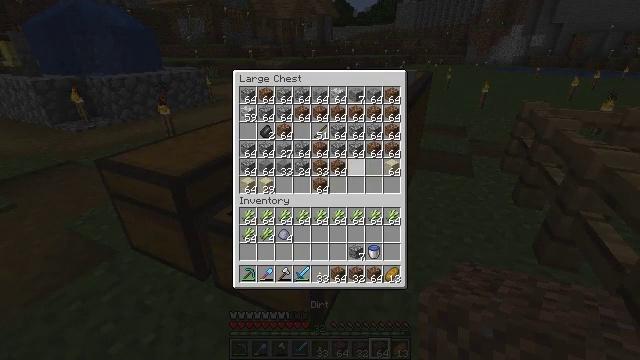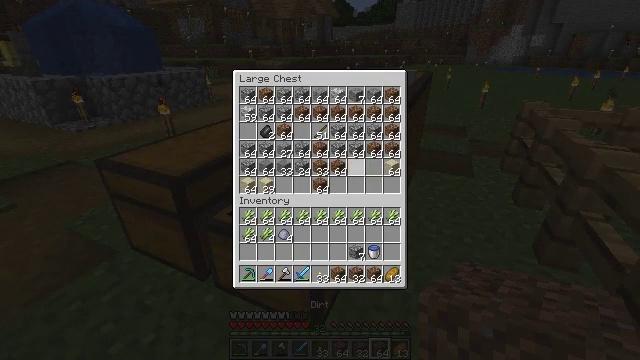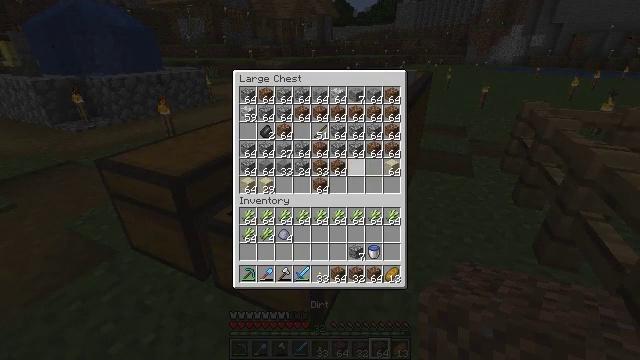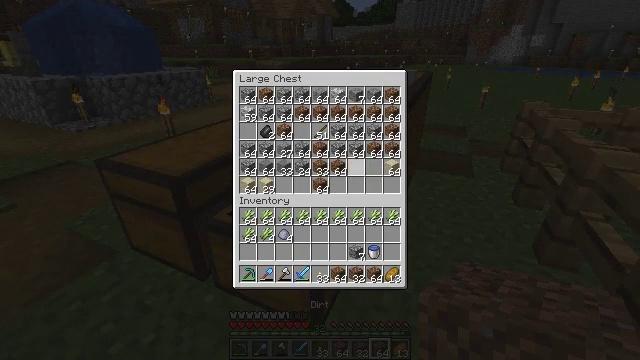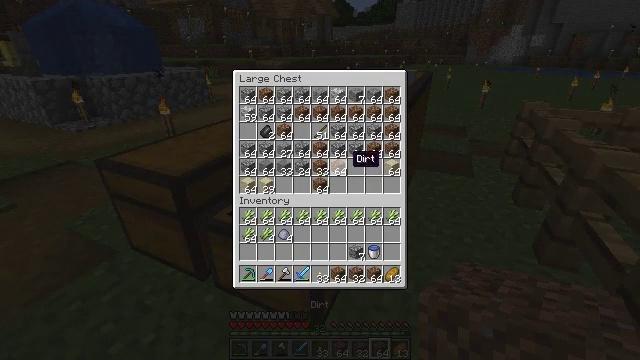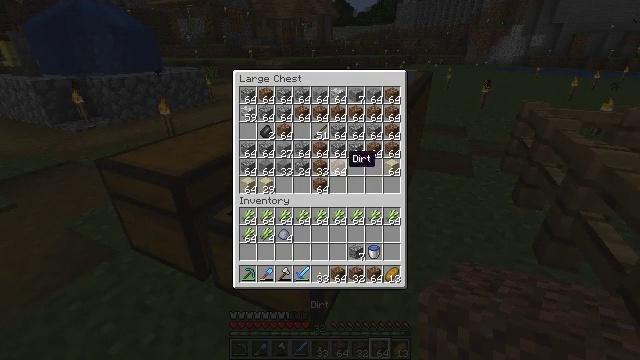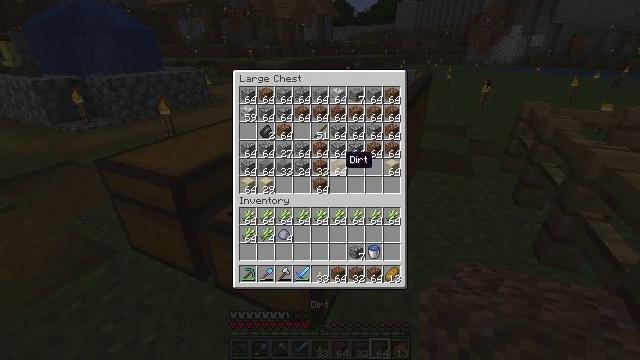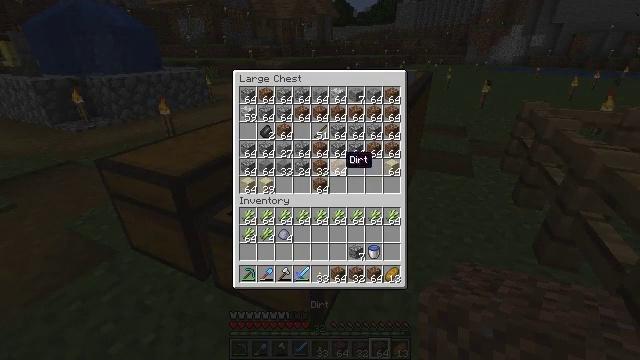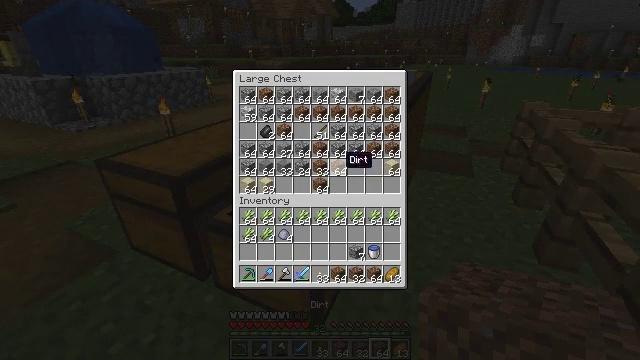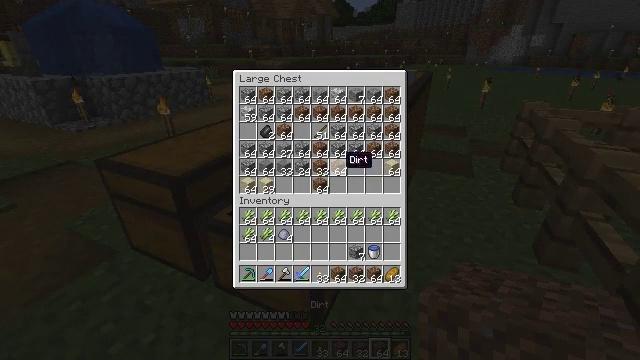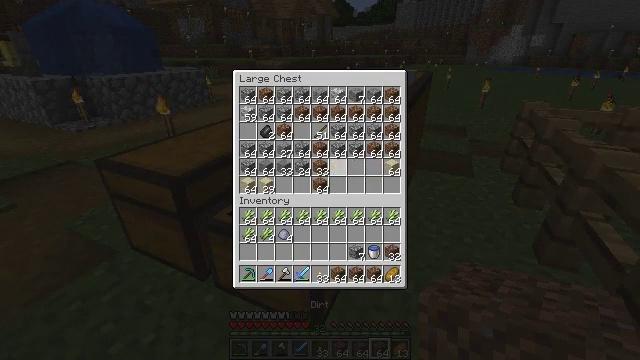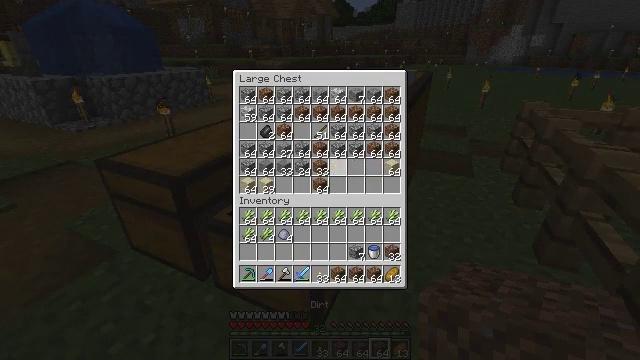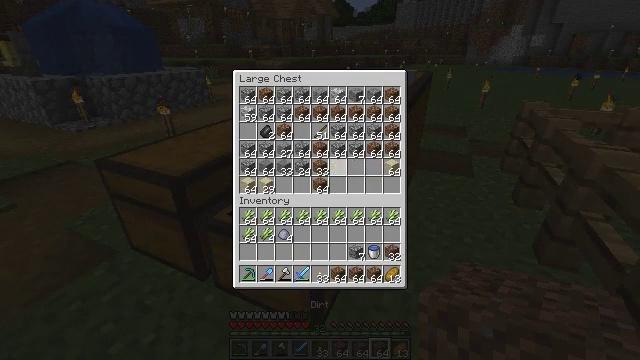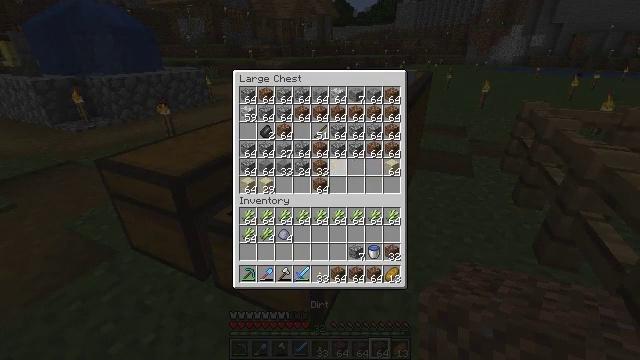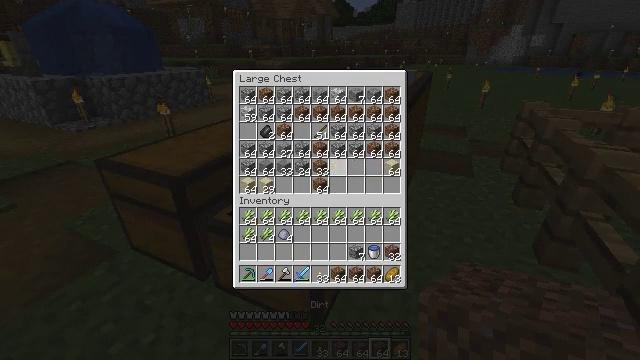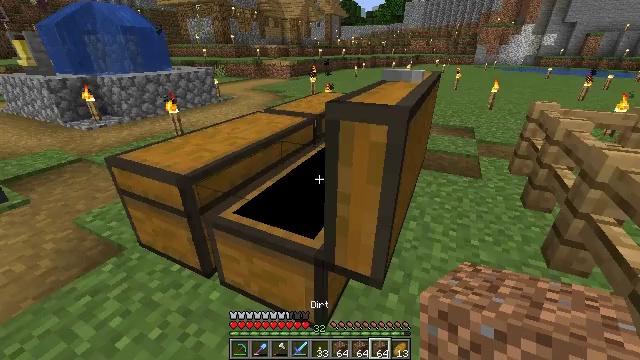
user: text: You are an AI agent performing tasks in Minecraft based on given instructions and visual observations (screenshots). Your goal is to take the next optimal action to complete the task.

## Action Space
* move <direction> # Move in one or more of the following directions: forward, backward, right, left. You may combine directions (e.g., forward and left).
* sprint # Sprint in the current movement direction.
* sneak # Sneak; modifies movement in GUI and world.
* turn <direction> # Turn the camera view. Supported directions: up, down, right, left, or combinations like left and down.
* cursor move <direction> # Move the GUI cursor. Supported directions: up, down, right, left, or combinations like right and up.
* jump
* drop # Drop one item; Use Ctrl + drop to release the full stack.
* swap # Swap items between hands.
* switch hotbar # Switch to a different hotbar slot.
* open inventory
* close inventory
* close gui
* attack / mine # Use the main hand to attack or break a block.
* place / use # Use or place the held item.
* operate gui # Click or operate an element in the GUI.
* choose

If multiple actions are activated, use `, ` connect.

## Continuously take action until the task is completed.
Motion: motion action
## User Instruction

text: Craft an iron hoe.
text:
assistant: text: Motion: sneak
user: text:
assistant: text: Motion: sneak, cursor move left
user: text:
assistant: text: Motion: sneak
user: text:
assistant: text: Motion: sneak
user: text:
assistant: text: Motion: sneak
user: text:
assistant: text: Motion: sneak
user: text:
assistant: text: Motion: sneak
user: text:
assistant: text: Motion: sneak
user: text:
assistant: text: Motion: sneak
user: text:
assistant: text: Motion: sneak, choose
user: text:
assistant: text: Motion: sneak, choose
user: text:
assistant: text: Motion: sneak, choose
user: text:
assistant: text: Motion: sneak
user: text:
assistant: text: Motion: no_op
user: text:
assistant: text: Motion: cursor move left
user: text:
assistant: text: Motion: turn left, close gui
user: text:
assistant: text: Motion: turn left
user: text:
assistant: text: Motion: turn left and up
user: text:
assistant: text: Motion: turn left and up
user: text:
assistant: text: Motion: move left
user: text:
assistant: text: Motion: move left
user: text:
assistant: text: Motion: move left
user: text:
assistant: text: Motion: move forward and move left
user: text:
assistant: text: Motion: move forward and move left
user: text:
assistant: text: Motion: move forward and move left
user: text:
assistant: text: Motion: move forward and move left, turn left
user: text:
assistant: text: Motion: move forward and move left, turn left and up
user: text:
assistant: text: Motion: move forward, turn left and up
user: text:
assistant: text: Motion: move forward, turn left and up
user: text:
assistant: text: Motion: move forward, sprint, turn left and up